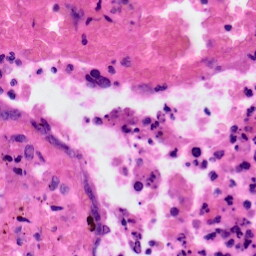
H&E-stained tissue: Colon